Field crop: maize
Growth stage: 1
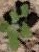
Species: chenopodium